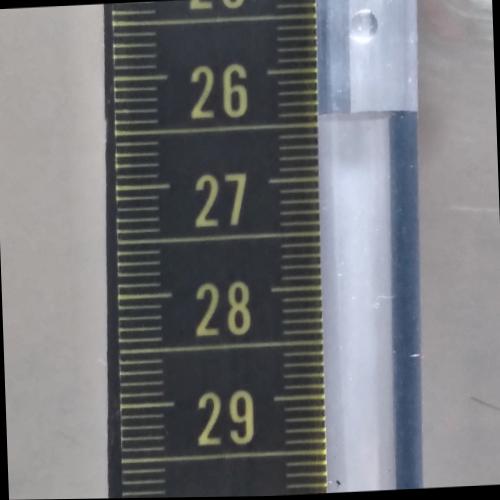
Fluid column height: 26.4 cm